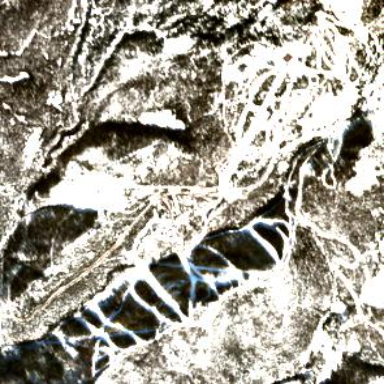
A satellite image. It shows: Sports center in area designated for winter sports activities.